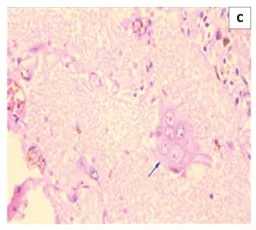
Haematoxylin and eosin staining of lung tissue samples from a 55 year old male patient with COVID-19 (37 Military Hospital, Accra, Ghana, May 2020). (c) Large pneumocytes (blue arrow) x400.
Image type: pathology (h&e)